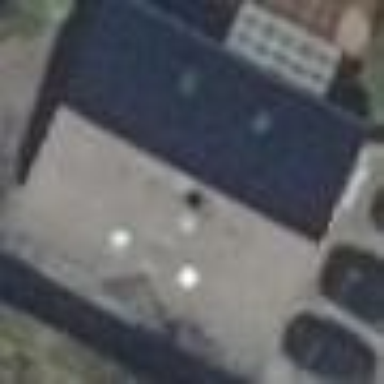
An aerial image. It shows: Detached building.